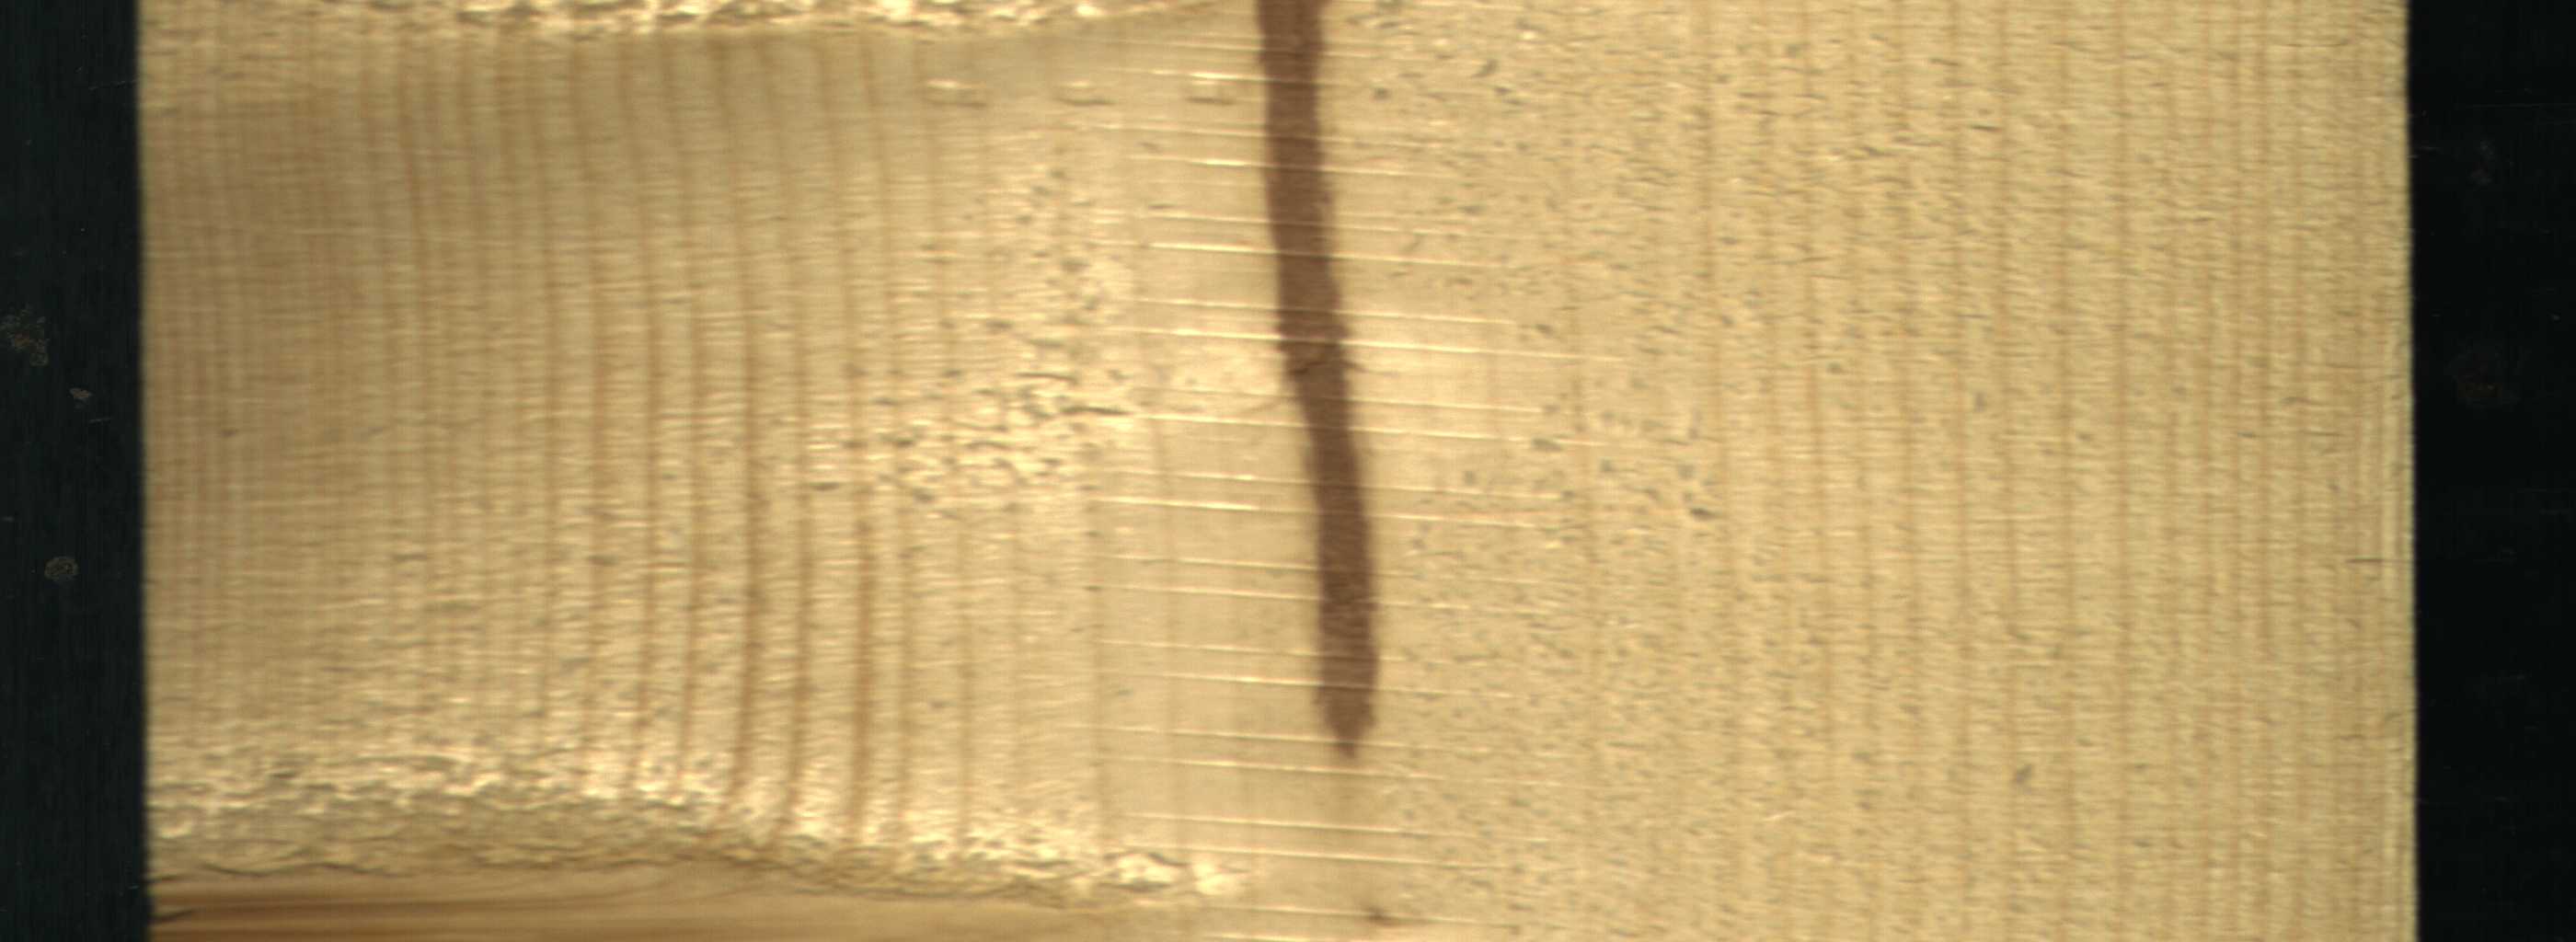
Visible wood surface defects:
Marrow
Live_Knot